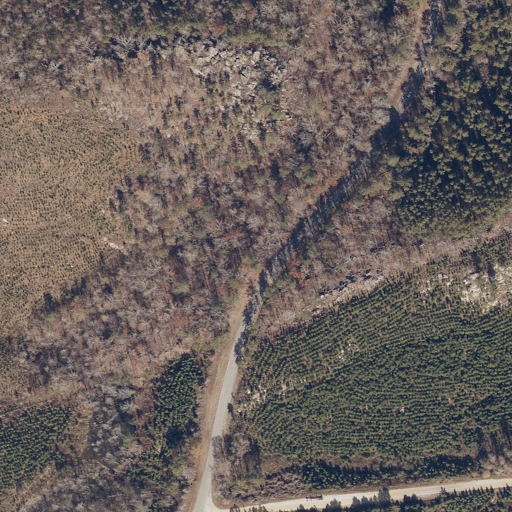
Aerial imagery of gap in Alabama named Gibson Gap containing deciduous forest, shrub, evergreen forest, open development, grassland, mixed forest, and low intensity development